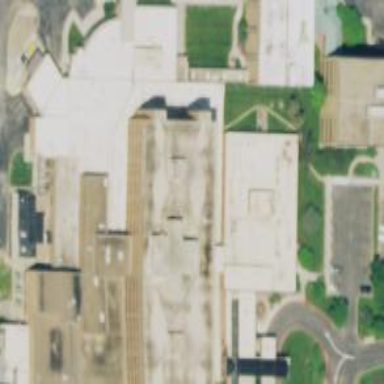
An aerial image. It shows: Hospital building.